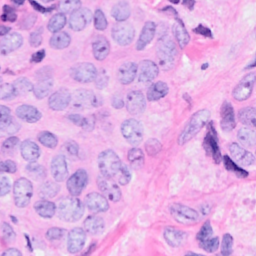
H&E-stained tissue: Breast